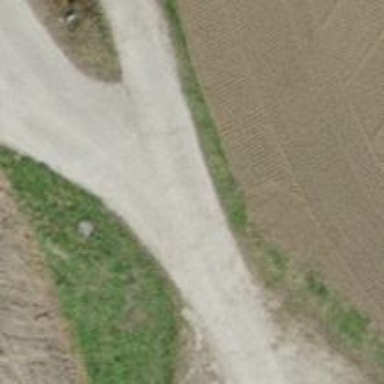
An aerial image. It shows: Unclassified road with asphalt surface.